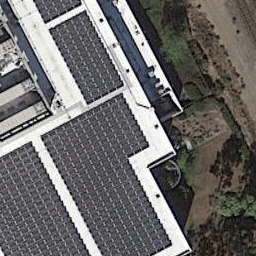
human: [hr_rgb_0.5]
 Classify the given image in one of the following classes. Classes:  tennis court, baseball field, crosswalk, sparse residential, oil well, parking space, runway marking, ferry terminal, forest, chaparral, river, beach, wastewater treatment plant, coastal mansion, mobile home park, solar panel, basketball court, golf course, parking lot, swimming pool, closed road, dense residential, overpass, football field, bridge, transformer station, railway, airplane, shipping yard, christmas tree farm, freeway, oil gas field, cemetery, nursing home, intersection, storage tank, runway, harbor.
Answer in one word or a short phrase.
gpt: solar panel